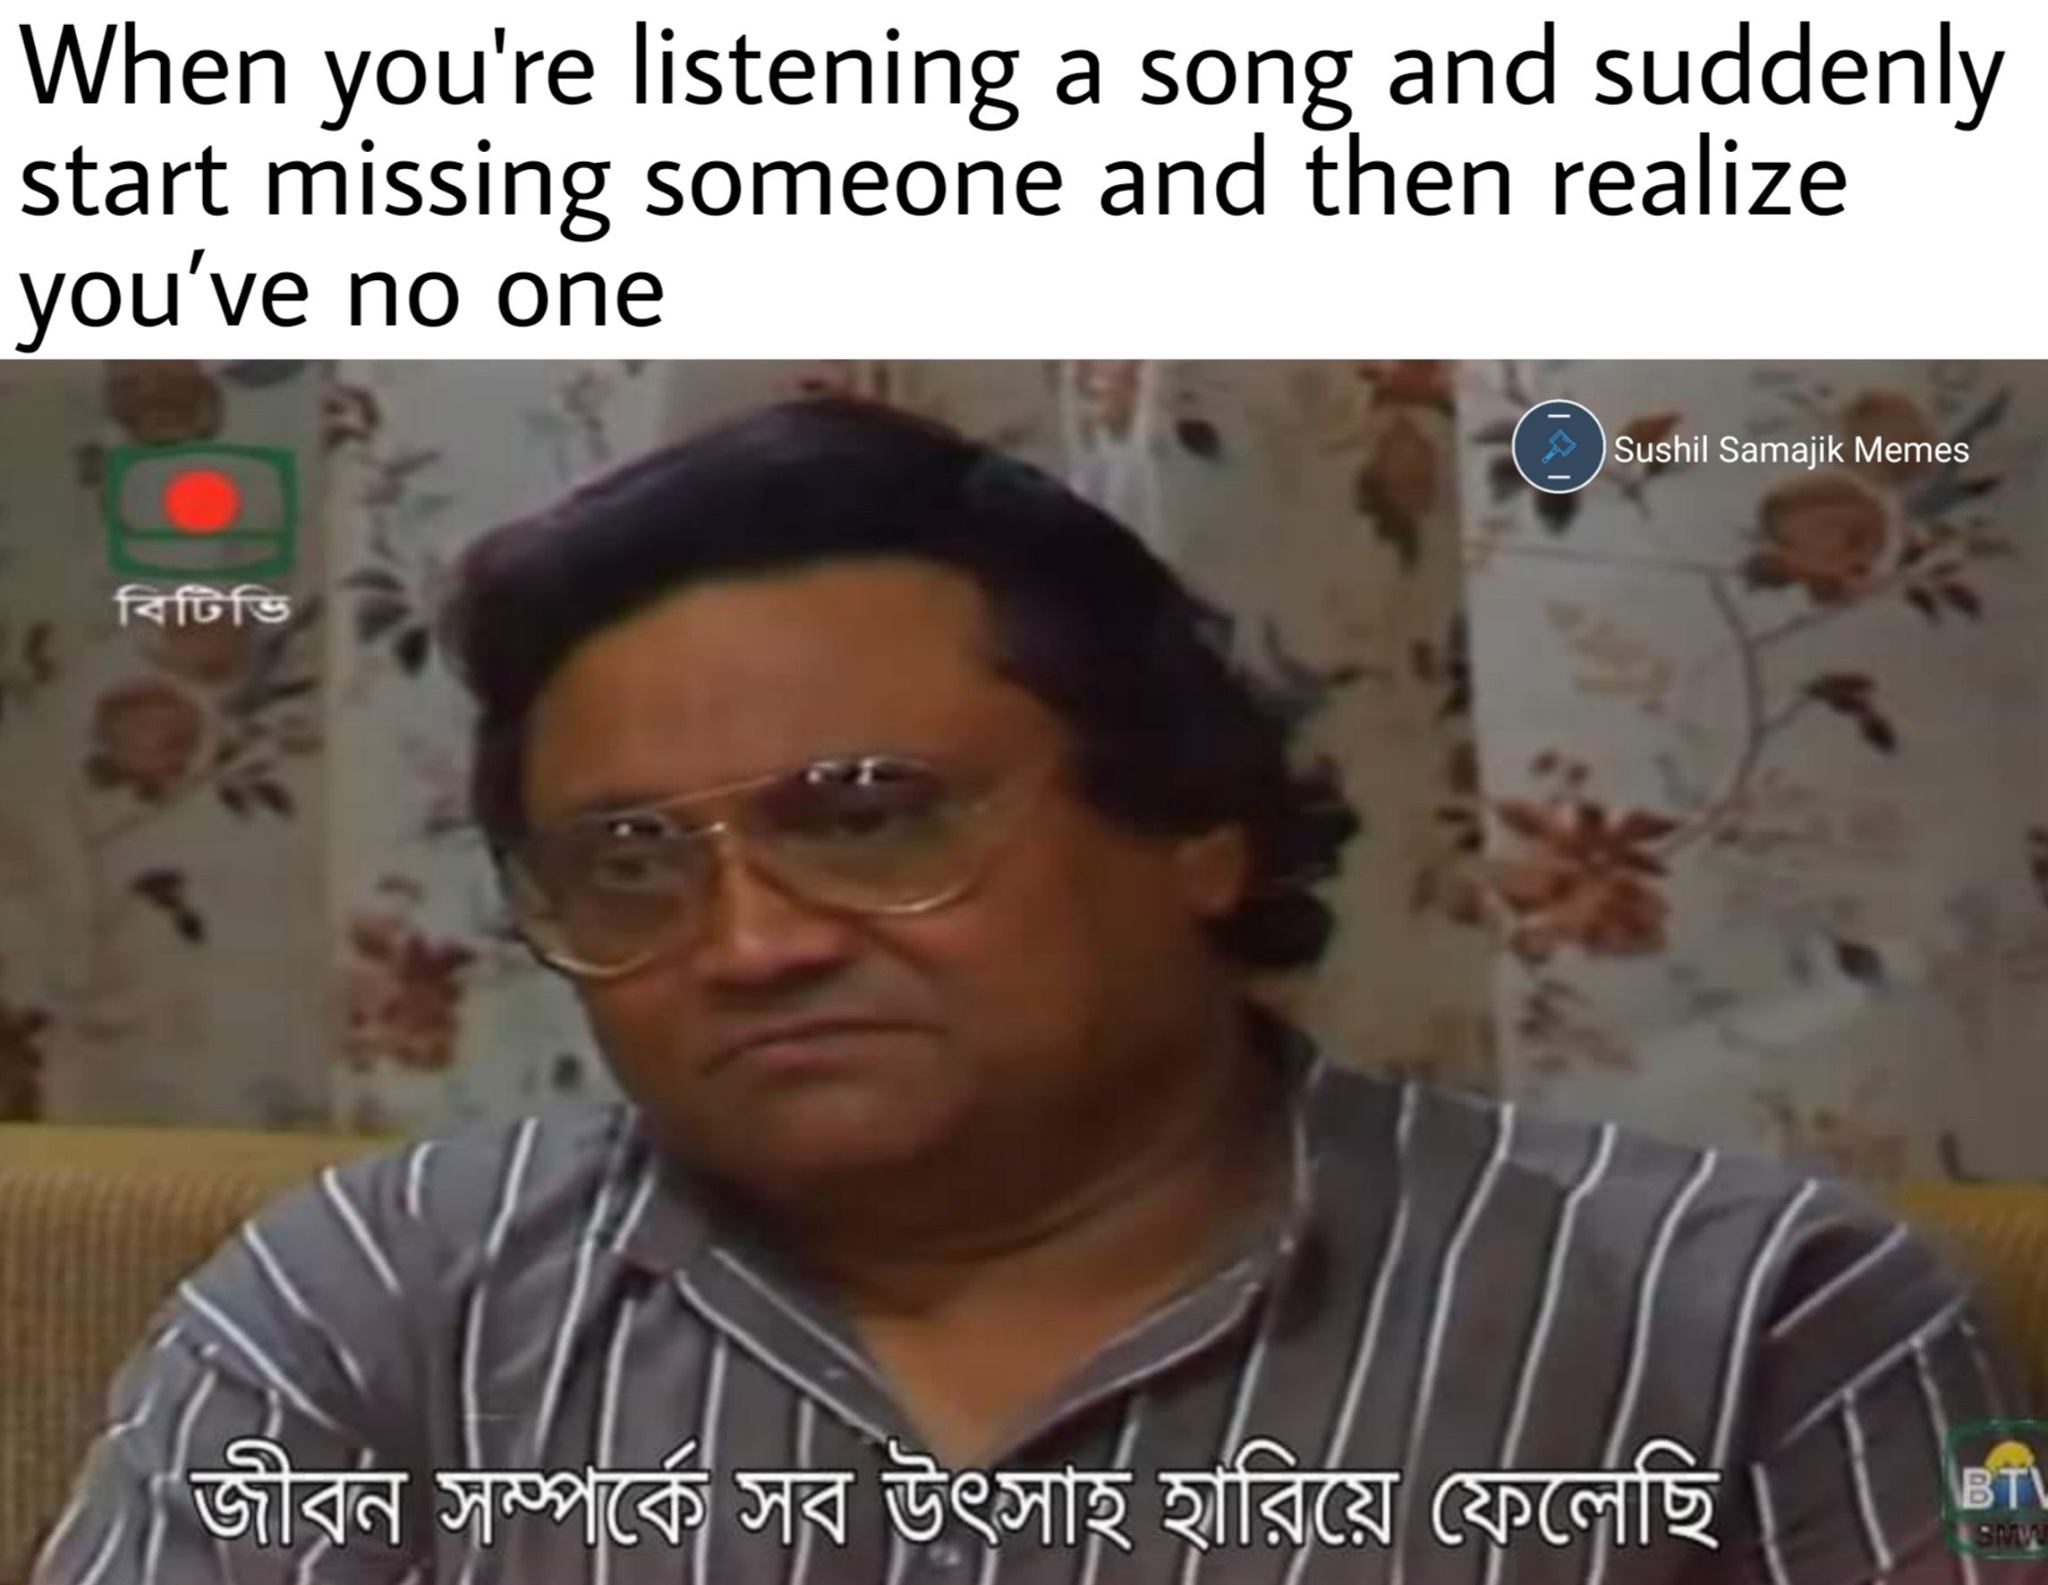
Caption: জীবন সম্পর্কে সব উৎসাহ হারিয়ে ফেলেছি
Label: non-hate